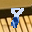
Label: 8